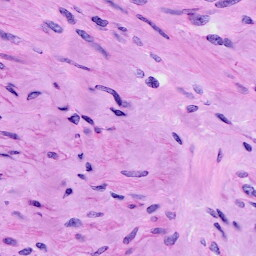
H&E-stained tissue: Cervix